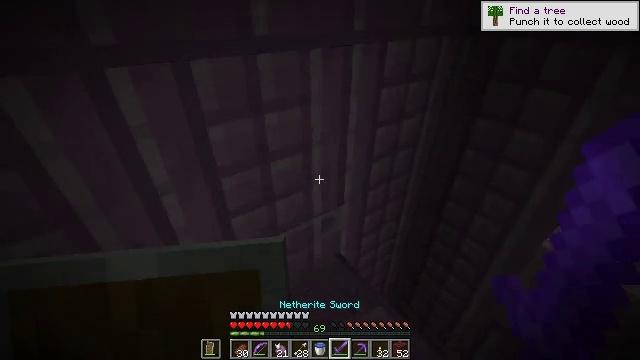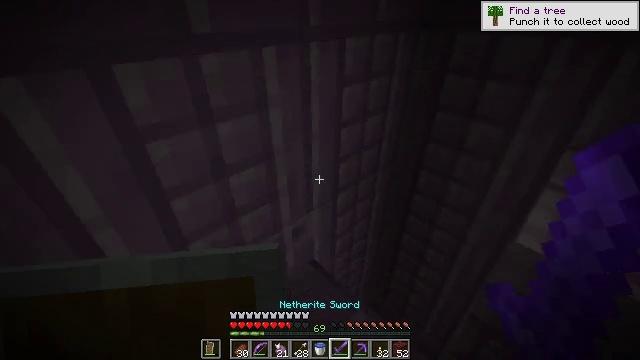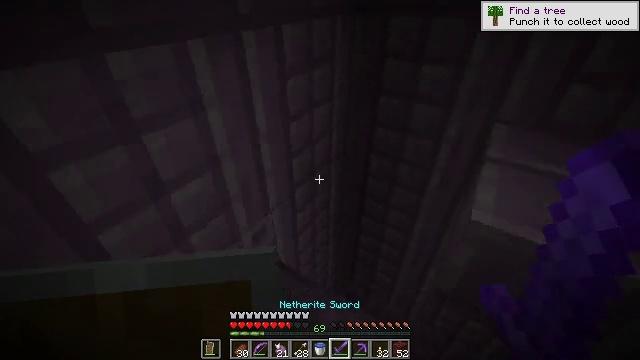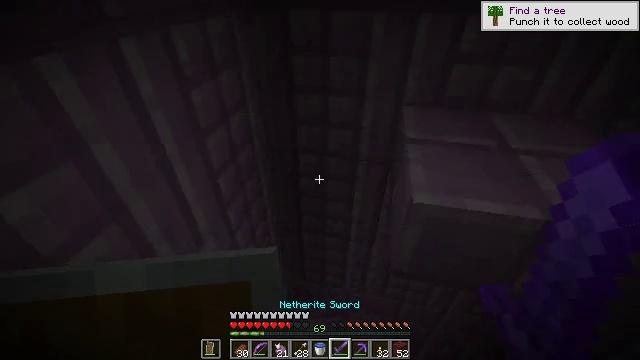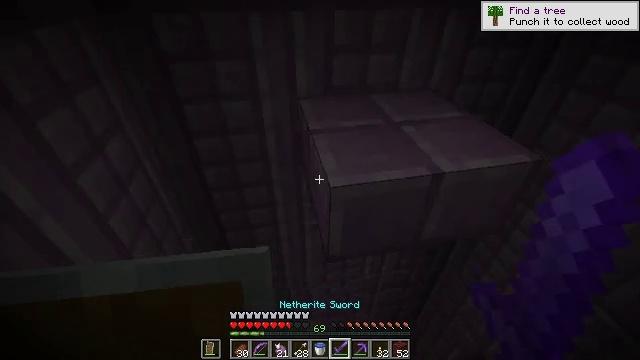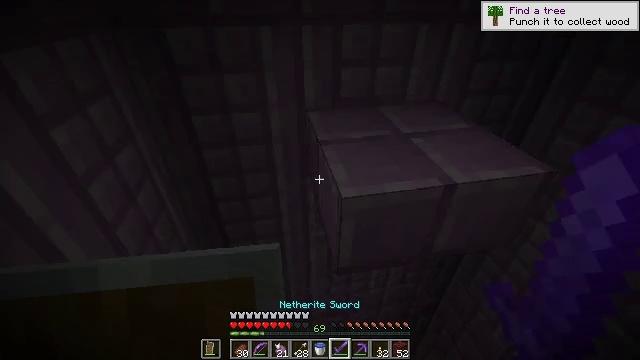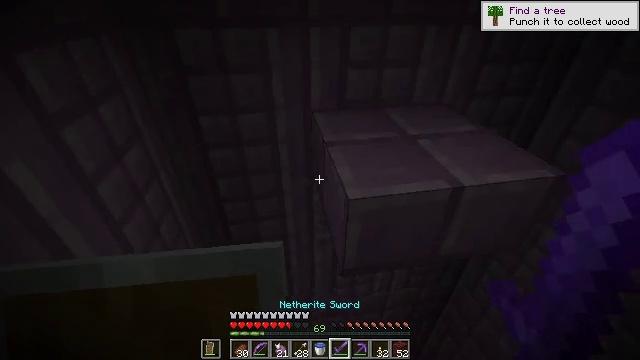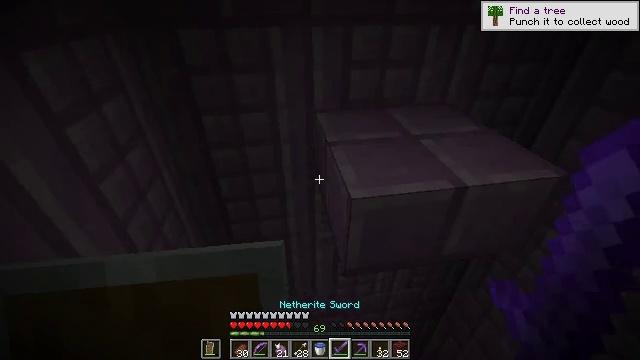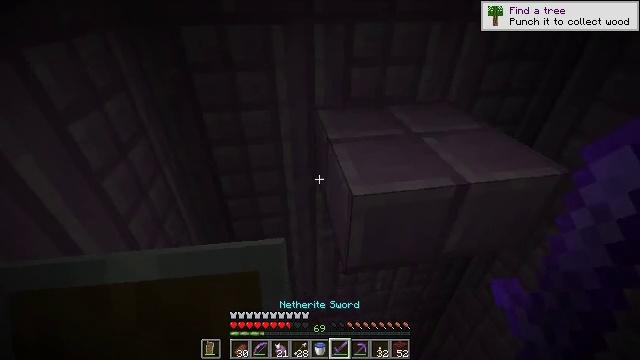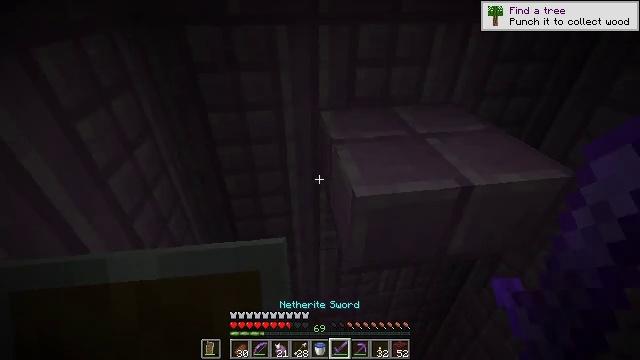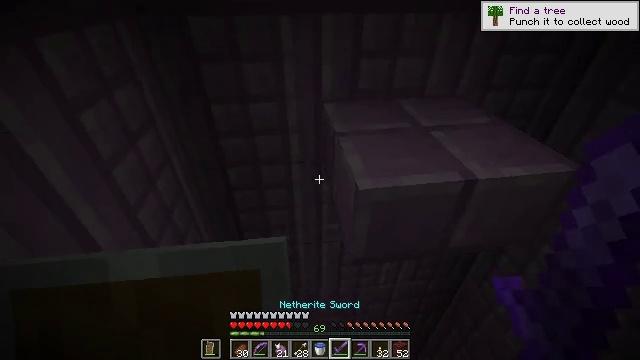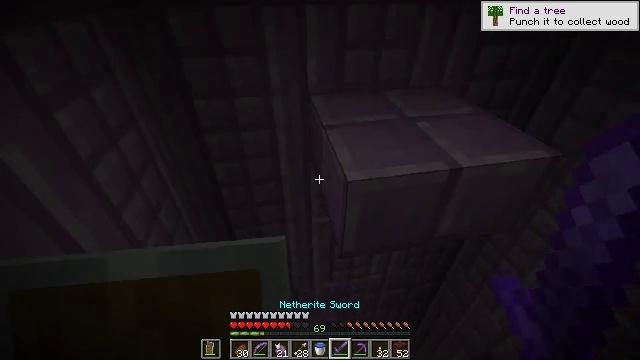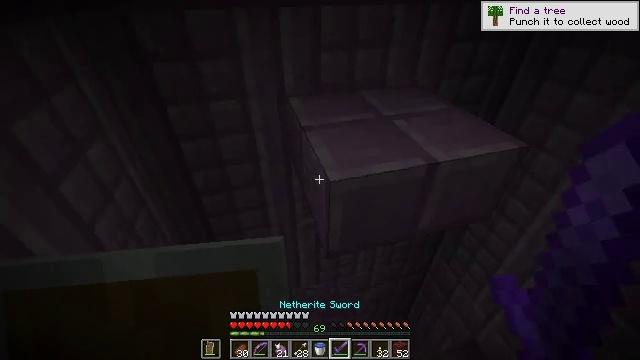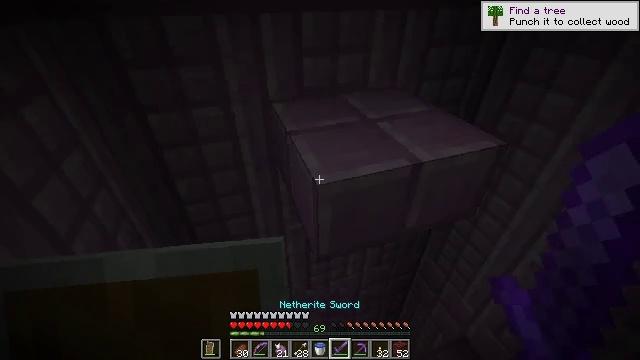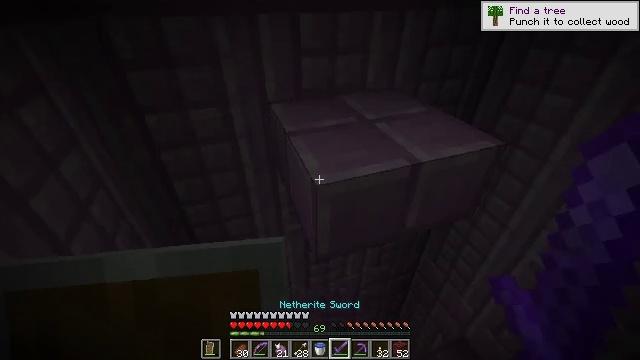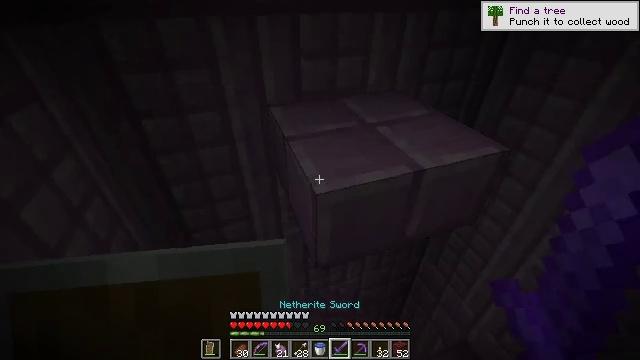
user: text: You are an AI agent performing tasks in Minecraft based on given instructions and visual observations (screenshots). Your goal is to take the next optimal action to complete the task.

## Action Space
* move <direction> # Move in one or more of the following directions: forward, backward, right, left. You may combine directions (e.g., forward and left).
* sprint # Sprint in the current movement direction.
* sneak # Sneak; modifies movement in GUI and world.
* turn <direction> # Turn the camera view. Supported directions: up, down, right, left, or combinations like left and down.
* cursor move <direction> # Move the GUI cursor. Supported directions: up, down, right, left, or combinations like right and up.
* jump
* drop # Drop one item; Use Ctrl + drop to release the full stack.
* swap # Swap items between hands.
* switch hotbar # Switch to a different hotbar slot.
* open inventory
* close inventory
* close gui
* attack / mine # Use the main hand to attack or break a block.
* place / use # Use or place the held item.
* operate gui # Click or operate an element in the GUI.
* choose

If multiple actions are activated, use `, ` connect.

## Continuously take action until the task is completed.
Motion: motion action
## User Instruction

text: Mine the purpur slab in the End city.
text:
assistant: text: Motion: turn right
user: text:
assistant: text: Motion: turn right and down
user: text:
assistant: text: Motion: turn right
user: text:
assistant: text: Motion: turn right
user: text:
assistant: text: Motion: turn up
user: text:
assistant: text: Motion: turn left
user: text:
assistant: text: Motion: no_op
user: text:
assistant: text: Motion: no_op
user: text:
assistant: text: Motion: no_op
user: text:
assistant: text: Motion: turn down
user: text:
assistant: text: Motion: turn right and down
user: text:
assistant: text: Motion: turn right
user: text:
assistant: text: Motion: turn right
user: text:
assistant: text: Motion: no_op
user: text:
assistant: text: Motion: move forward
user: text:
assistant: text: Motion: move forward, jump
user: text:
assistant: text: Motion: move forward, jump
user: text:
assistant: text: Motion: move forward, turn up, jump
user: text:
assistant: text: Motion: move forward, turn up, jump
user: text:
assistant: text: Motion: move forward, turn up, jump
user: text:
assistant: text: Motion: move forward, turn up, jump
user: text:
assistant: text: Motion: move forward, turn right and up, jump
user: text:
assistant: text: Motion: move forward, turn right and up, jump
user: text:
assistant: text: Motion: move forward, turn right and up, jump
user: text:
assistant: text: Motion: move forward, turn right and up, jump
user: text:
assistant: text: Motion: turn right
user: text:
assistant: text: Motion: turn right
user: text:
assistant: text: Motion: turn right
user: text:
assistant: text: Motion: turn right and up
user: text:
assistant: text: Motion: turn right and up